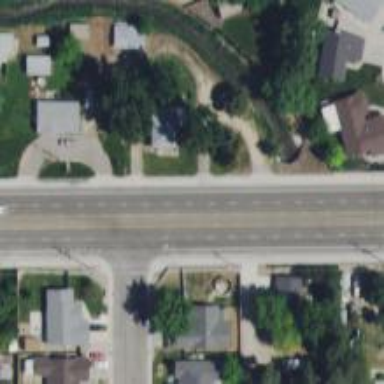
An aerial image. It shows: Secondary road with asphalt surface.